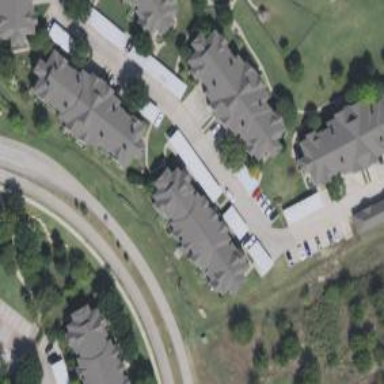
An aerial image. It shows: Image showing building with apartments.